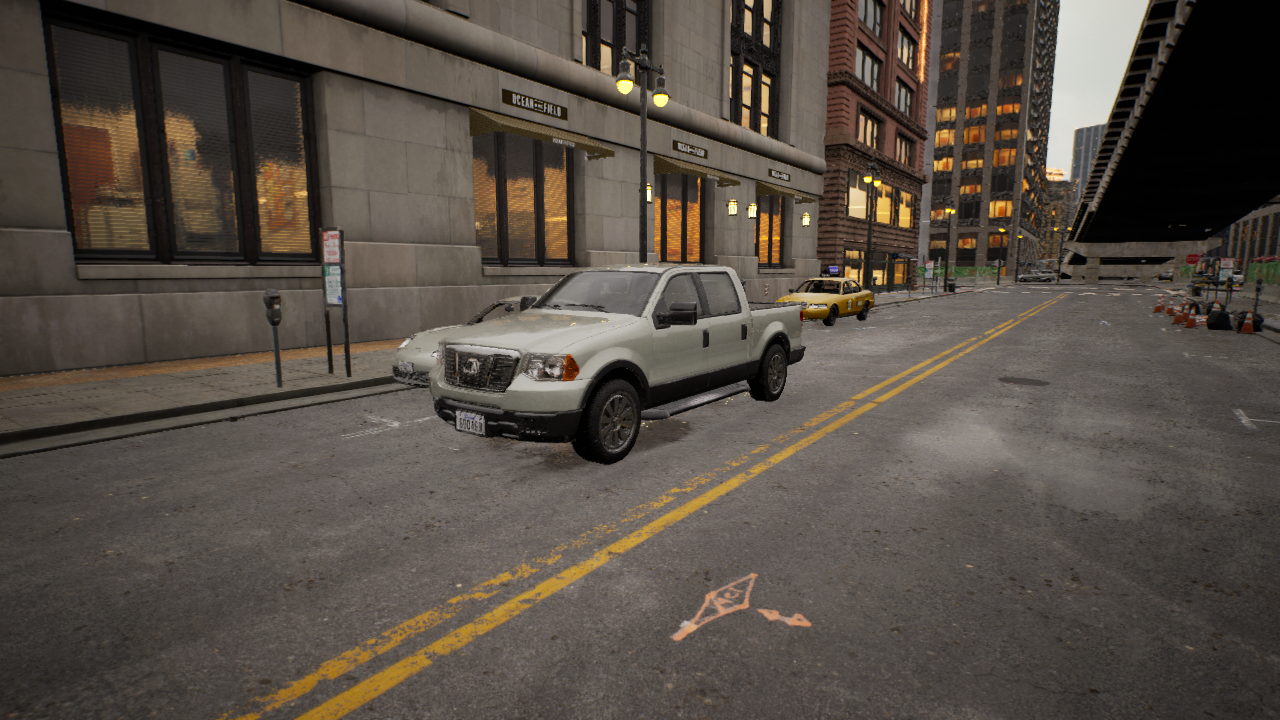
Venue: downtown
Lighting: golden hour
Vehicle rig: pickup